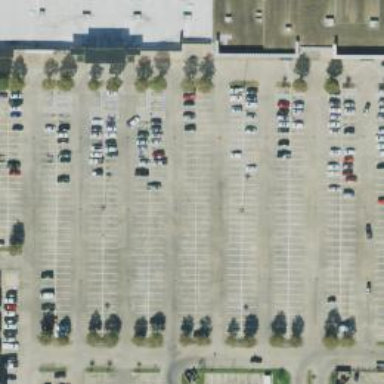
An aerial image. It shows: Parking space is available.